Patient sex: M
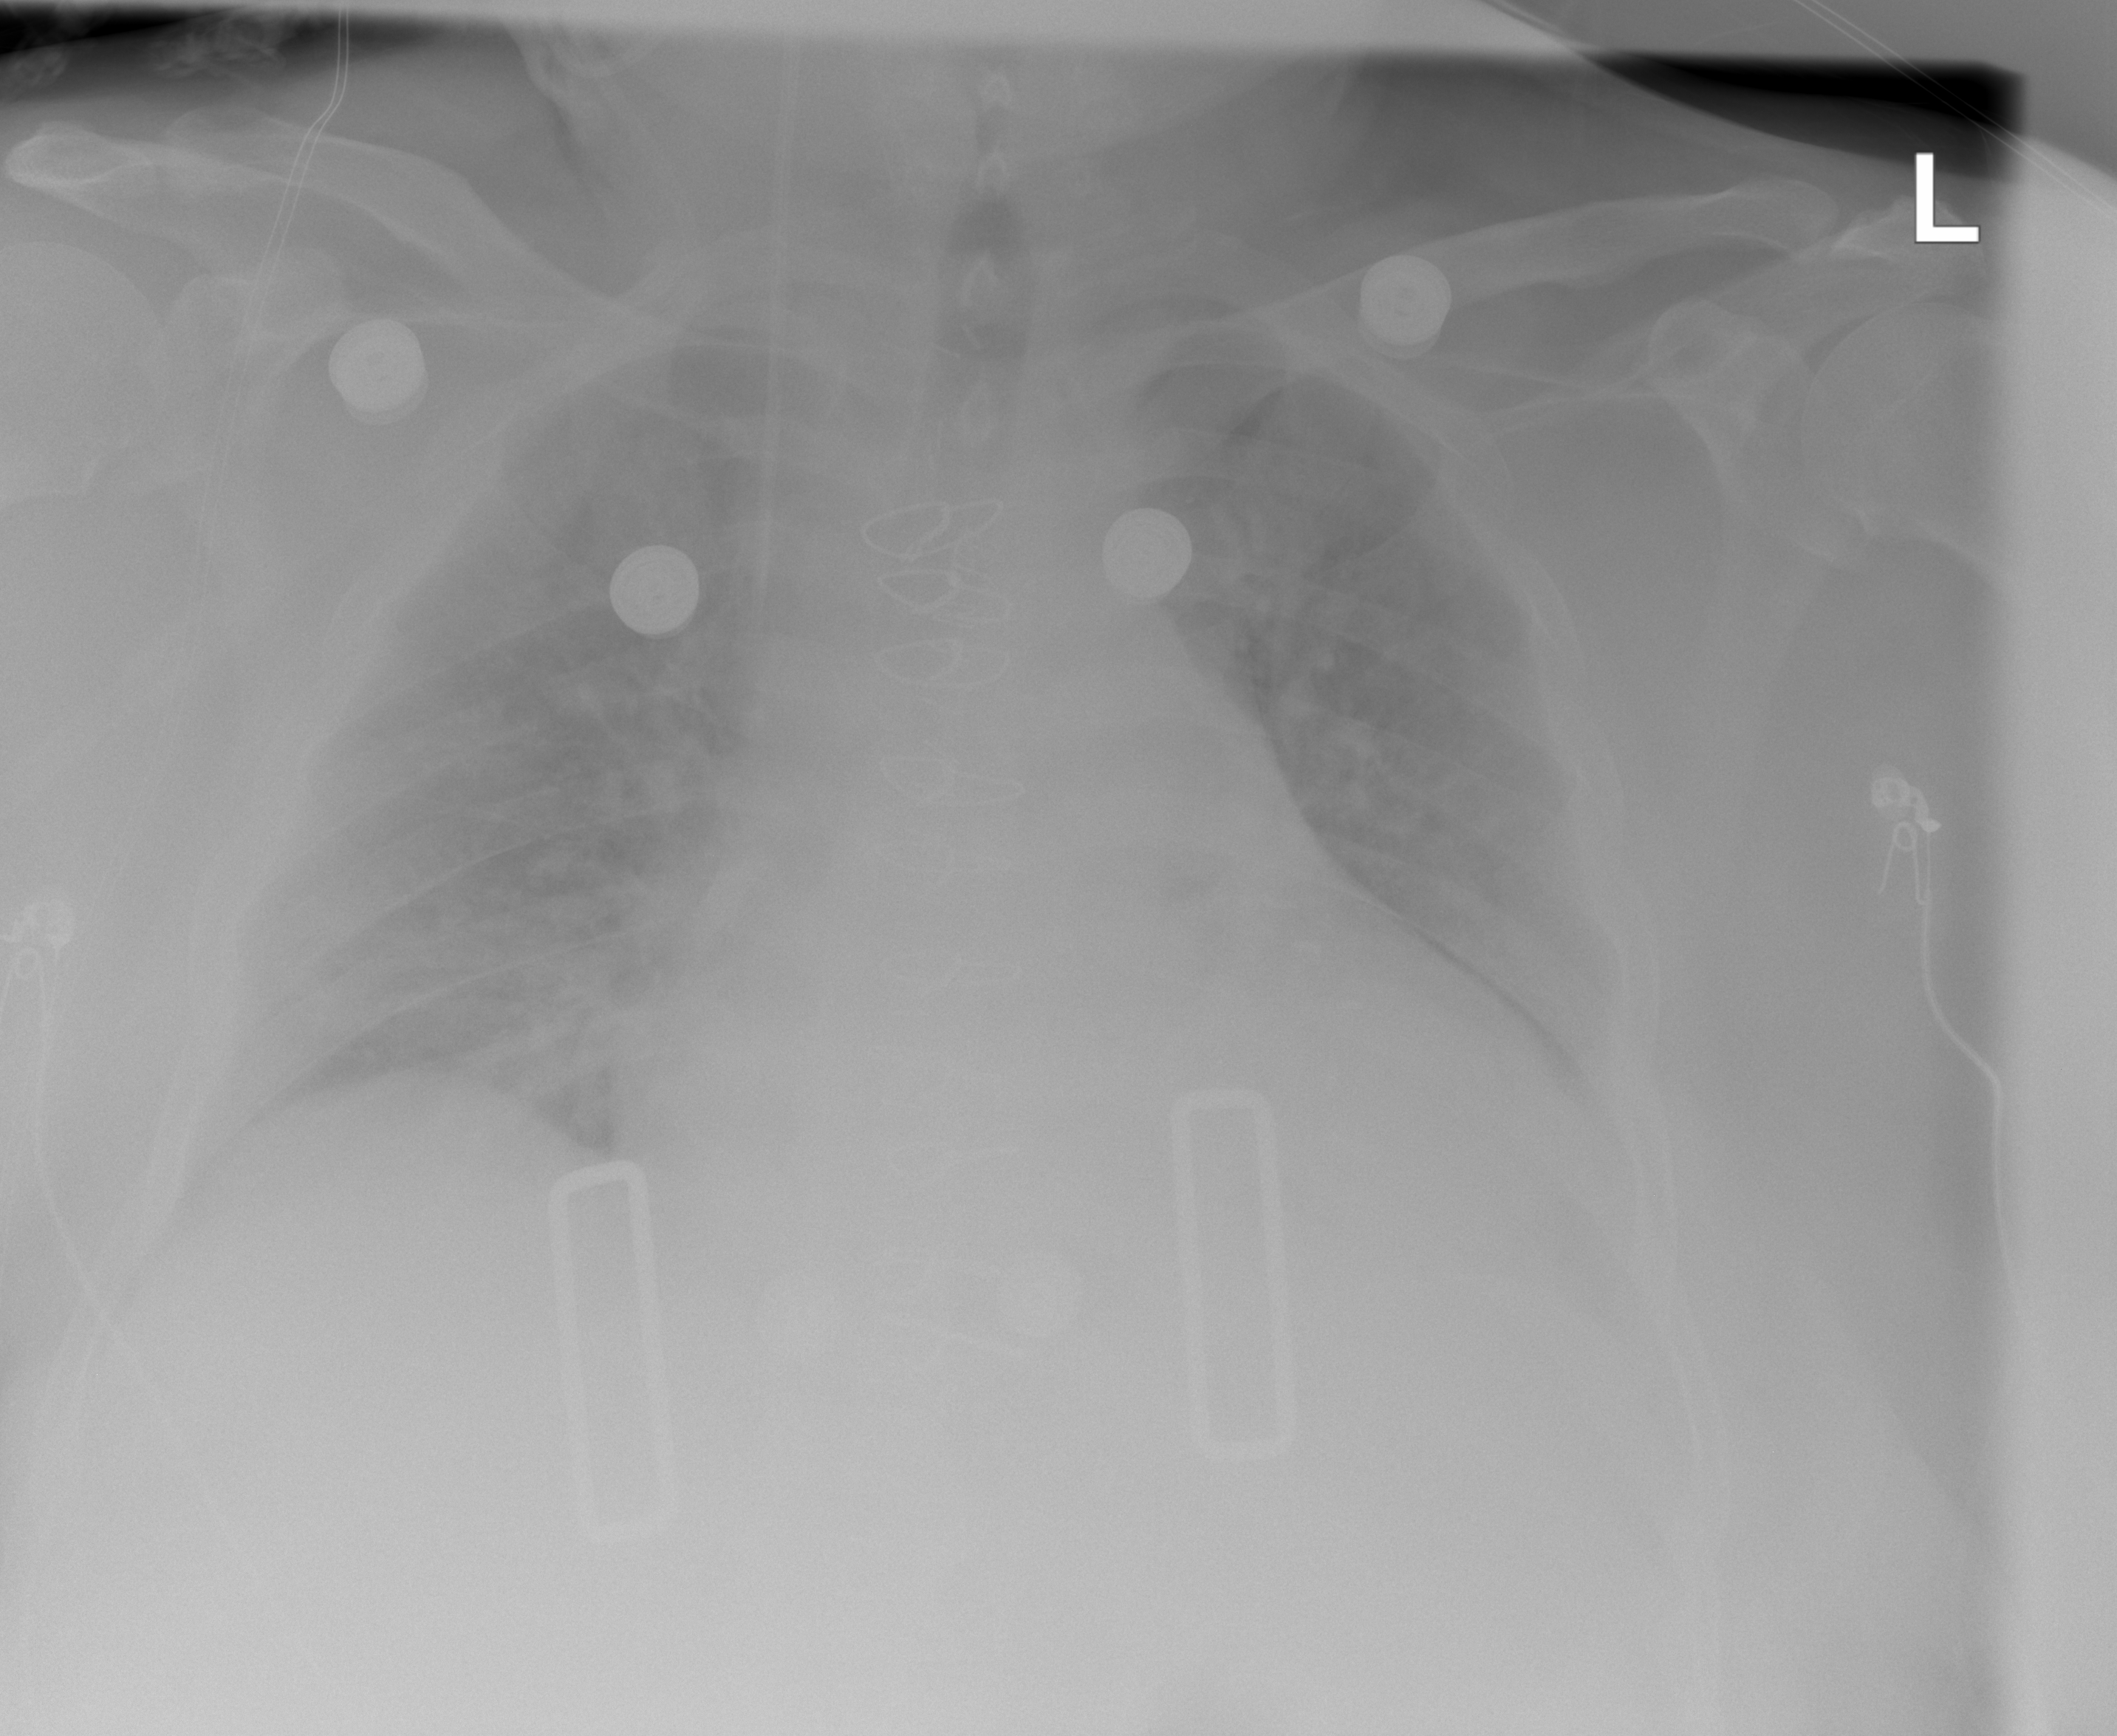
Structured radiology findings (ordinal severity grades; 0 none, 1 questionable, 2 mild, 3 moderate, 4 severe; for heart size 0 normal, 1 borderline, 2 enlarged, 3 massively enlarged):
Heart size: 2
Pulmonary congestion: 2
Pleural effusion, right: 0
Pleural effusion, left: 1
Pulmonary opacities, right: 1
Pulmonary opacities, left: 0
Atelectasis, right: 2
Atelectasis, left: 2